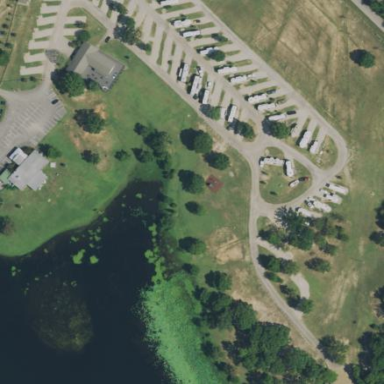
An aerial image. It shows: Caravan site for tourism.